Question: Suppose I want to approximate a half-cosine curve in SVG using bezier paths. The half cosine should look like this:

and runs from [x0,y0] (the left-hand control point) to [x1,y1] (the right-hand one).
How can I find an acceptable set of coefficients for a good approximation of this function?
: how is it possible to generalize the formula for, for example, a quarter of cosine?
Please note that I want to approximate the cosine with a series of interconnected segments, I'd like to calculate a good approximation using a Bezier curve.
I tried the solution in comments, but, with those coefficients, the curve seems to end after the second point.
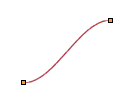
Answer: After few tries/errors, I found that the correct ratio is .
'''
"M" + x1 + "," + y1
+ "C" + (x1 + K * (x2 - x1)) + "," + y1 + ","
+ (x2 - K * (x2 - x1)) + "," + y2 + ","
+ x2 + "," + y2
'''
Look at this samples to see how Bezier matches with cosine: <URL>
The green line is the real cosine, the black one is the Bezier. Scroll down to see 5 samples. Points are random at each refresh.
For the generalization, I suggest to use clipping.